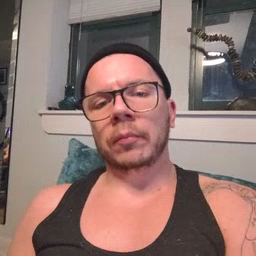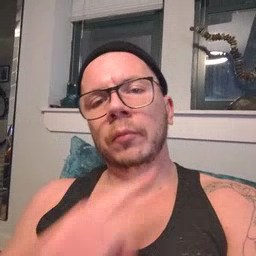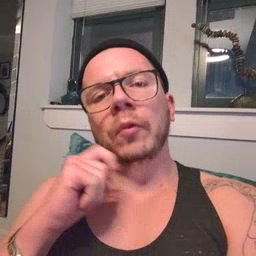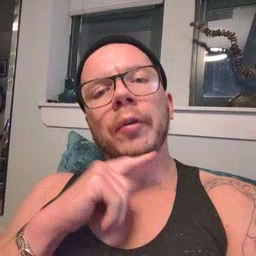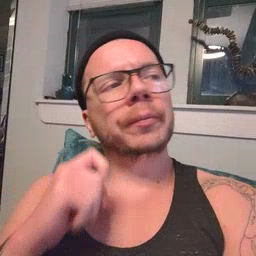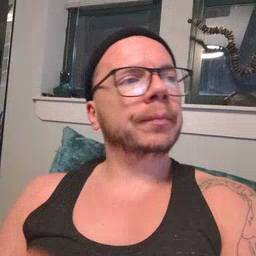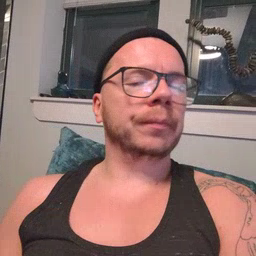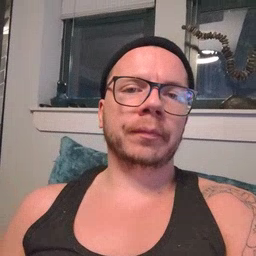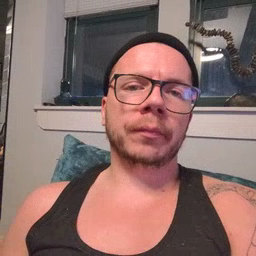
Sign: dryer